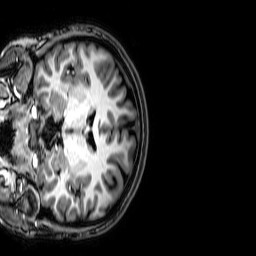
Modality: T1w
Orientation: coronal
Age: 20
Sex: female